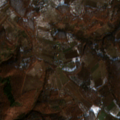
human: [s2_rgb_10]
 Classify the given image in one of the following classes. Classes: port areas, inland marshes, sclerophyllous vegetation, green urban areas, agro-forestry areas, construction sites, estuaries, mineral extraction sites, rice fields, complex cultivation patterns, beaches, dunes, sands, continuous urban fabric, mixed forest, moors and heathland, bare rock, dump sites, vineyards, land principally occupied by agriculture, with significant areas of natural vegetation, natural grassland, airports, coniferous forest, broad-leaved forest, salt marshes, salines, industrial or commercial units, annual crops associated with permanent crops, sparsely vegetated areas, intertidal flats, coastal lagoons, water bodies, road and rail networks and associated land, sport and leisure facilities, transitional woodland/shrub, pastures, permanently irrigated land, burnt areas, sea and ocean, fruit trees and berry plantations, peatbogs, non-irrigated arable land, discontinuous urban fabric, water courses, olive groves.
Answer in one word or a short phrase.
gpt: complex cultivation patterns, land principally occupied by agriculture, with significant areas of natural vegetation, broad-leaved forest